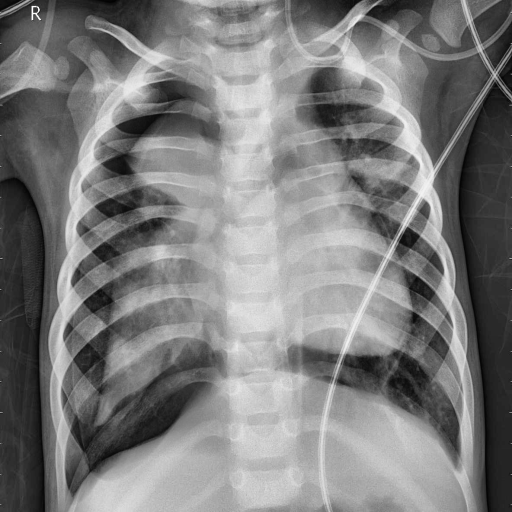
Finding: PNEUMONIA